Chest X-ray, PA view. Patient: 58 years old, sex M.
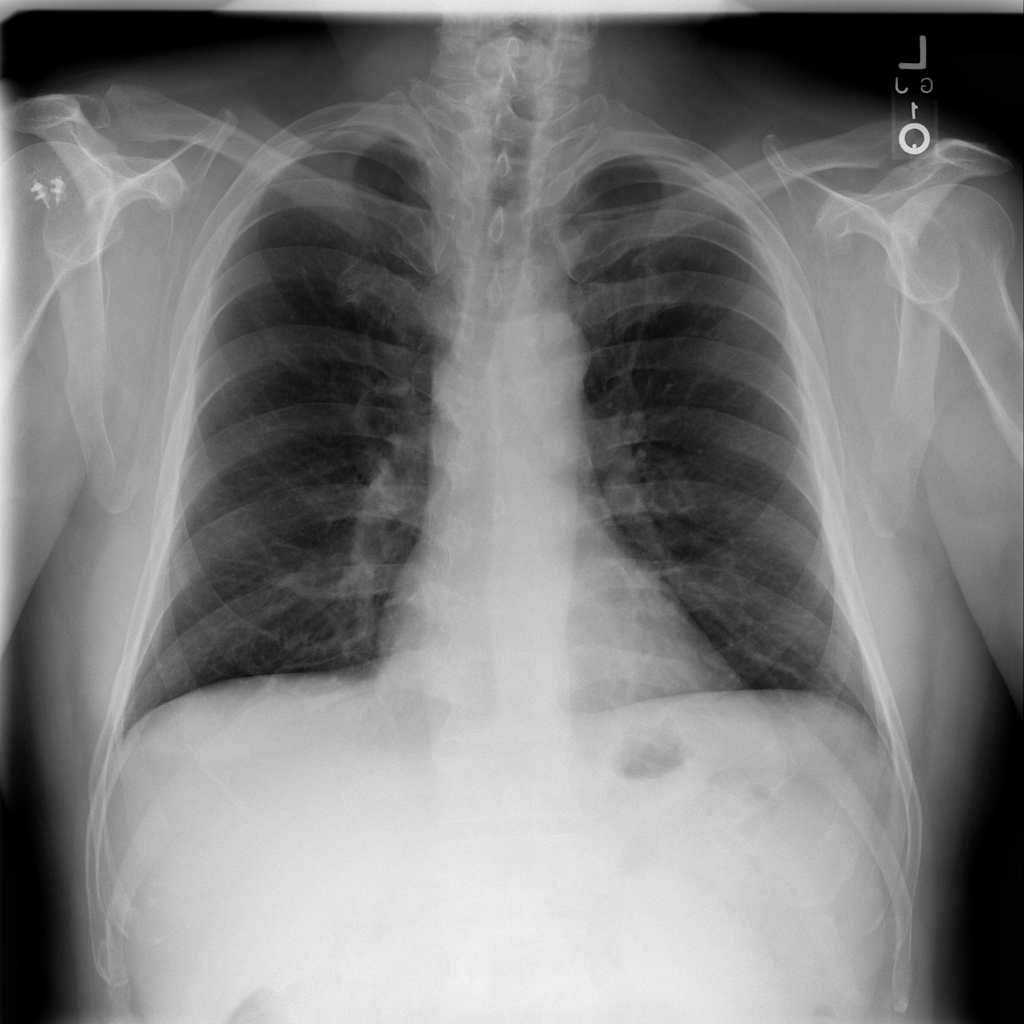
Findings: No Finding